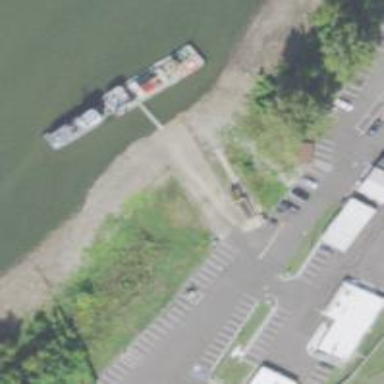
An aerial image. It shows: Slipway on service road for leisure land activities.